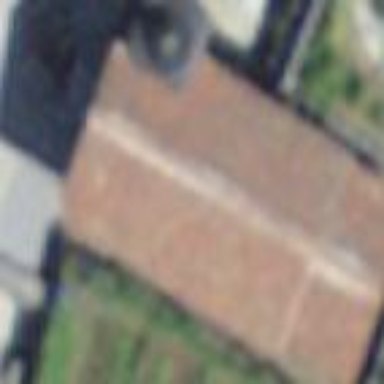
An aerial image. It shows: Church which is place of worship.